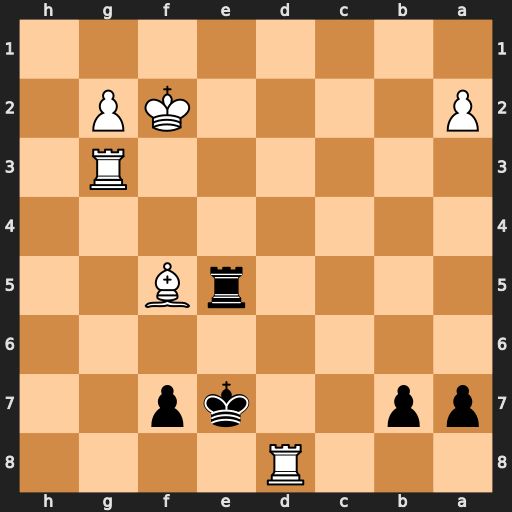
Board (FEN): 3R4/pp2kp2/8/4rB2/8/6R1/P4KP1/8
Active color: b
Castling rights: -
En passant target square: -
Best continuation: Rxf5+ Ke3 Kxd8